Question: I have this class, where the field "nome" can't be empty
'''
public class Utente {
......
@NotEmpty
@Size(min=2, max=30)
private String nome;
.......
}
'''
After the user fills and sends the form I call this method
'''
@RequestMapping("/formSent")
public String formSentMethod(Model model, @Valid Utente utente, BindingResult result){
.....
}
'''
I print the error in the Eclipse's console with this plain code, put inside the formSentMethod method.
'''
@RequestMapping("/formSent")
public String formSentMethod(Model model, @Valid Utente utente, BindingResult result){
.....
for(ObjectError errore : result.getAllErrors()){
System.out.println(errore.getDefaultMessage());
}
.....
}
'''
So far, I get the default error message "may not be empty", when the user doesn't fill the field "nome".
I tried to customize that message by using a properties file called messages.properties, that I put under WEB-INF/classes, as you can see in this pic
Inside messages.properties I wrote
'''
NotEmpty.utente.nome = Il nome e obbligatorio
'''
In my XXX-servlet.xml I "call" the properties file this way
'''
<bean class="org.springframework.context.support.ResourceBundleMessageSource" id="messageSource">
<property name="basename" value="messages" />
</bean>
<mvc:annotation-driven />
'''
Since it didn't work I even tried editing the basename value this way
'''
<property name="basename" value="WEB-INF/Classes/messages" />
'''
but it didn't work as well.
I keep on getting the default error message and not my customized message "Il nome e obbligatorio". Probably what I wrote in my properties file is not correct. What am I doing wrong?
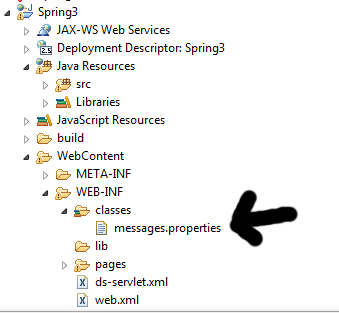
Answer: message.properties doesn't reference the class and field, but form name and the field. For example in this html:
'''
<form:form method="POST" commandName="utente" action="customer/signup">
<form:errors path="*" cssClass="errorblock" element="div" />
<table>
<tr>
<td>Customer Name :</td>
<td><form:input path="nome" /></td>
<td><form:errors path="nome" cssClass="error" /></td>
</tr>
<tr>
<td>Customer Age :</td>
<td><form:input path="age" /></td>
<td><form:errors path="age" cssClass="error" /></td>
</tr>
<tr>
<td colspan="3"><input type="submit" /></td>
</tr>
</table>
</form:form>
'''
'NotNull.utente.nome' will be correct, because the form 'utente' contains field 'nome'. The important thing is, .
To access the internationalization from controller, you need 'MessageSource' bean, and use the bean to get the internationalization.
Here is example taken from <URL> to access internationalization message in controller:
'''
<bean id="messageSource" class="org.springframework.context.support.ResourceBundleMessageSource">
<property name="basenames" value="ValidationMessages"/>
</bean>
'''
Inject your 'MessageSource' instance inside your Controller
'''
@Autowired
private MessageSource messageSource;
'''
And to get your message, do as follows
'''
for (Object object : bindingResult.getAllErrors()) {
if(object instanceof FieldError) {
FieldError fieldError = (FieldError) object;
/**
* Use null as second parameter if you do not use i18n (internationalization)
*/
String message = messageSource.getMessage(fieldError, null);
}
}
'''